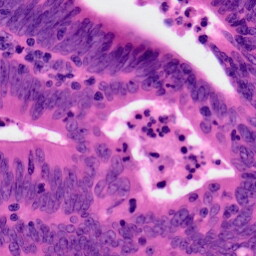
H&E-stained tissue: Colon